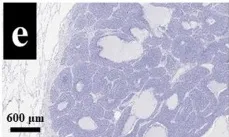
Napsin A.
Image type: pathology (immunostaining)